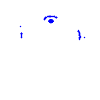
Particle: kaon